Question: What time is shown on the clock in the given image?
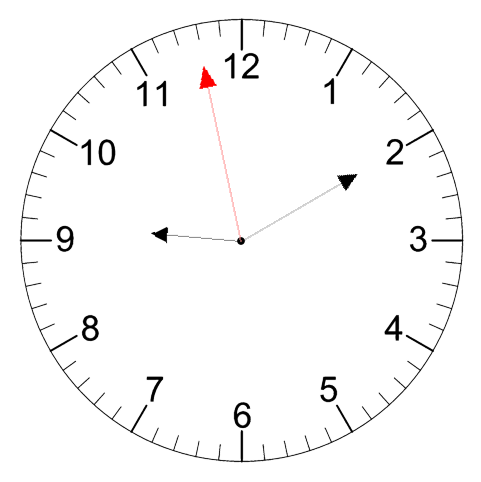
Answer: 09:09:58